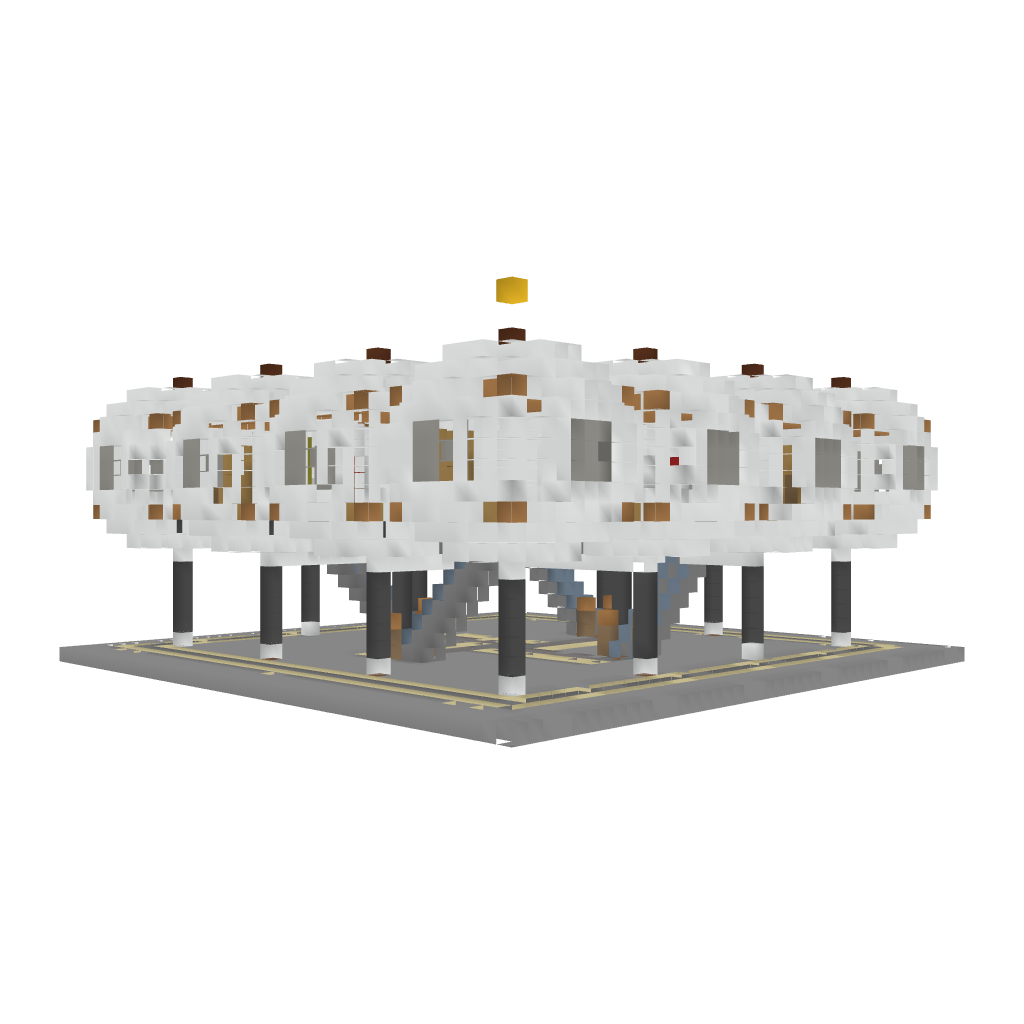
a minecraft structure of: Golf Ball House